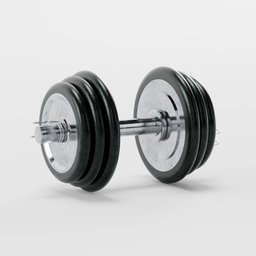
Label: tools